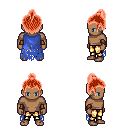
a pixel art fantasy rpg character, male body template, human, dark skin, blue tattered cape, gold greaves, red short topknot hairstyle, cloth bracers, four views (front, back, left, right), 2x2 character sprite sheet, small pixel art, hard edges, no anti-aliasing